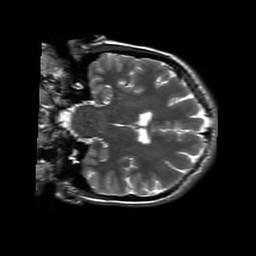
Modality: T2w
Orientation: coronal
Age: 23
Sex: female
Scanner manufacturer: siemens
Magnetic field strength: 3 T
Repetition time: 8.53 s
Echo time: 0.091 s